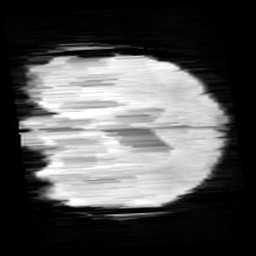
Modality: minIP
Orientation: coronal
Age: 11
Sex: male
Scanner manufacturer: siemens
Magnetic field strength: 3 T
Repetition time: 0.027 s
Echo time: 0.02 s